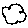
Label: cloud